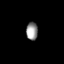
Tissue: lung
Cell type: Fibroblasts
Senescence score: 0.5743
Nuclear area (px): 202
Mean DAPI intensity: 149.535